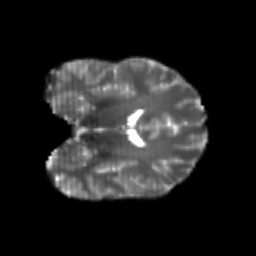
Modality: T2w
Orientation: coronal
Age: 20
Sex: male
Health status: healthy
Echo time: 0.074 s